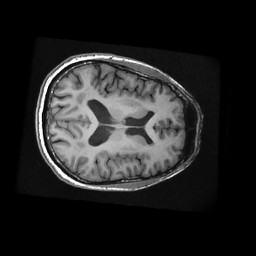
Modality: T1w
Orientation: axial
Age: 59
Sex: male
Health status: healthy
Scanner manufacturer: ge
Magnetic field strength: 3 T
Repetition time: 0.008424 s
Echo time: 0.0031 s